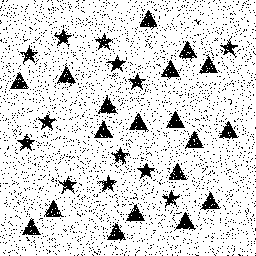
Squares: 0
Triangles: 19
Stars: 13
Total shapes: 32